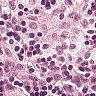
Metastatic tissue present: no